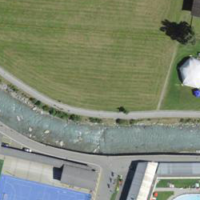
EUNIS habitat code: 26
Species observed at this site:
Prunus padus